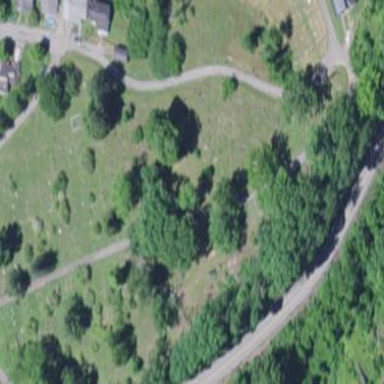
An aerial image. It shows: Cemetery.